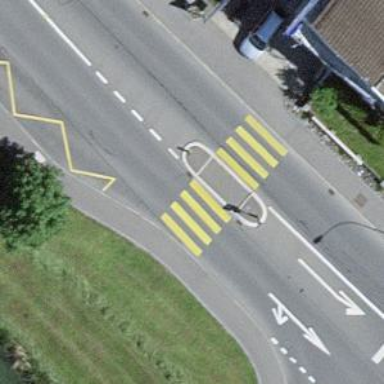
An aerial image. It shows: Uncontrolled zebra crossing with central island.